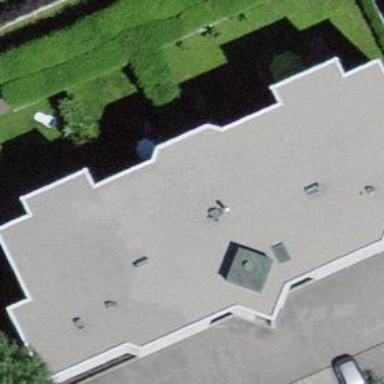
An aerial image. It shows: Flat-roofed building.